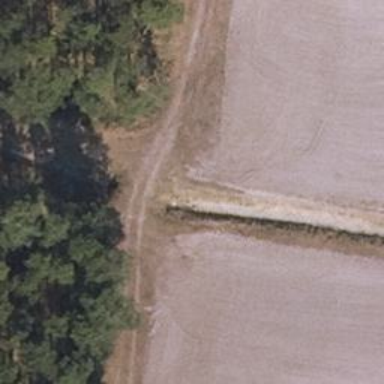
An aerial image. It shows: Track road with ground surface.